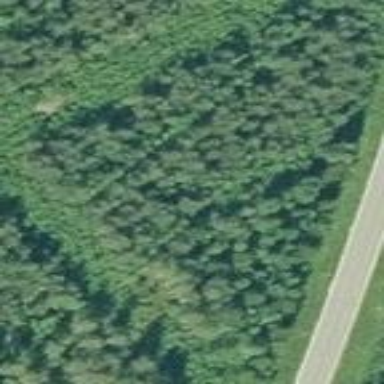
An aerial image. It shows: Forest area.